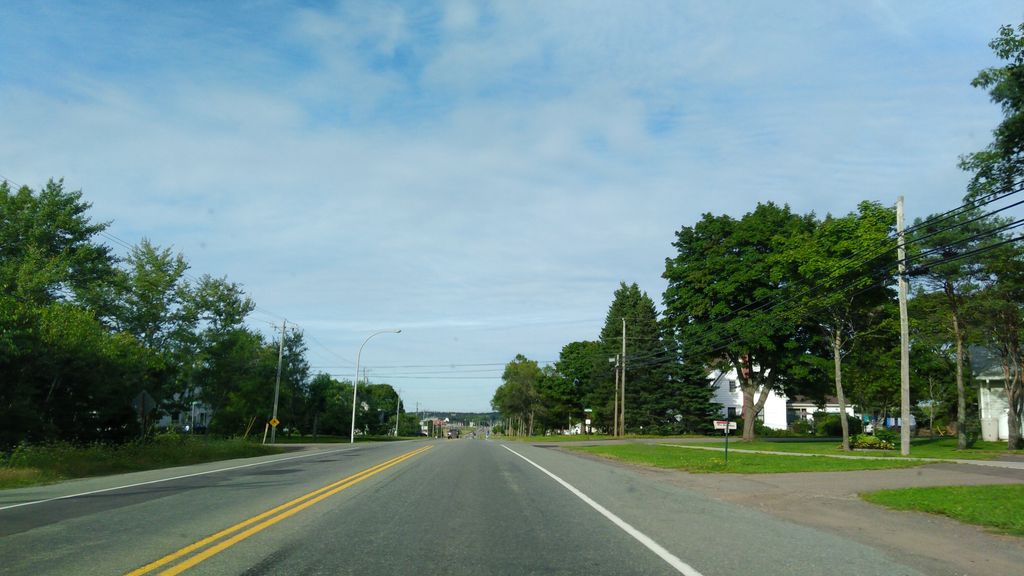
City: charlottetown